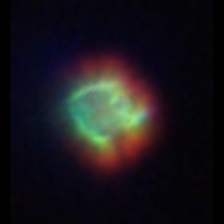
Taxon: Ciliates
Group: Other